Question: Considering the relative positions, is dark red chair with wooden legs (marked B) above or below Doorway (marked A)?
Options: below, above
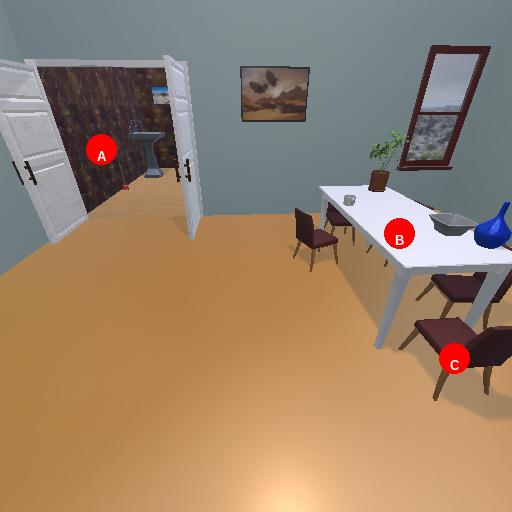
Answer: below